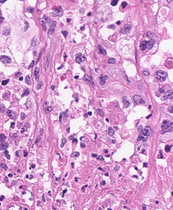
Tumor epithelial tissue: yes
Tumor-associated stroma tissue: yes
Normal tissue: no